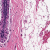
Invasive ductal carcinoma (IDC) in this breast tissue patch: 0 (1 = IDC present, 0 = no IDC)